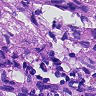
Metastatic tissue present: yes